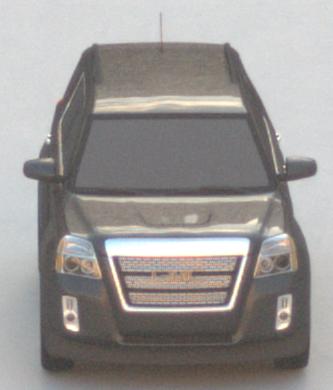
Make: GMC
Model: Terrain
Detailed model: Gen. 1
Model produced from: 2009
Model produced until: 2017
Doors: 5
Color: gray
Road condition: dry road
Daytime: sunrise or sunset
Contrast: low contrast